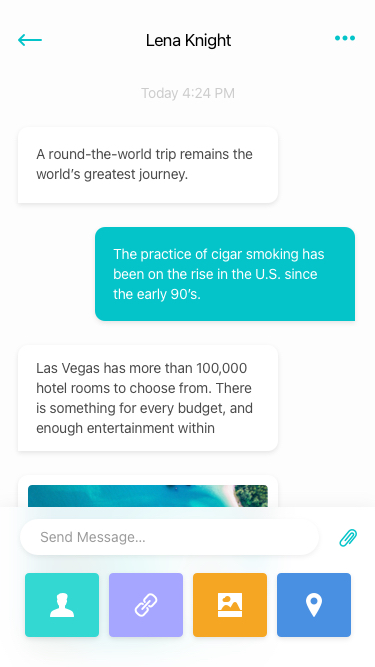
Text in this UI design:
Lena Knight
Today 4:24 PM
A round-the-world trip remains the world’s greatest journey.
For two out of every three people, this is the ultimate travel experience, according to recent research. Needless to say, in a world obsessed by travel, travelers and travel agents are both looking for the cheapest tickets and airfares available.

Cheap airline tickets, in most cases, can be obtained from wholesale dealers and discounters.

If your requirements are simple – you want a round-trip ticket from one place to another, you have a particular airline on your mind and you have definite dates; then you can go directly to the source – to the ticket discount agency which buys cheap tickets in bulk from wholesalers and consolidators.

In real life most trips require more planning, and most people need a help from the agent to figure out what would be the best air ticket solution for their particular case. Cheap airfares to a particular region can often be found with local airlines that specialize in that country. Sometimes an agency that operates and retails tours to a particular country will have a discount agreement with the national carrier and will sell discount tickets on that airline.

With a bit of research through travel magazines aimed at the particular country of your choice, you can often find agencies dealing with national carriers for that country. For the cheapest possible airfare to many places the most affordable prices are often found in local travel agencies that deal with a particular destination selling round-trip discount airline flights – most likely to the capital of that country and a few main cities.

Sometimes you can find a really cheap air ticket with a discount retail agency that specializes in trips to a wider range of destinations or to multiple destinations. Through the sheer number of tickets that they sell they can command a reasonable discount. However, keep in mind that most advertised prices do not include taxes, luggage fee and airport tax, so the cheap airfare may end up being not so cheap. Best to read the small print to clarify exactly what you are getting before you purchase a ticket.

Another trick of the trade is for agencies to grab attention by indicating the lowest possible prices, which only apply on specific dates in low season. You’ll find that all agencies do this, even the most expensive ones so, don’t be surprised if you get a quote at double the price from what was displayed in the ad.

Airlines usually publish their scheduled flights and prices six months in advance. If you have decided on a destination it can be a good opportunity to get an ‘early bird’ discount by booking well in advance. Keep your eye on the travel press and also airline web-sites. There are often special discounts and incentives aimed at travelers who book online, as carrying out a booking online is cheaper for the company than through an intermediary who will take a commission.

However, although you can expect to get the cheapest air ticket if you start searching many months ahead, there are some exceptions. At times like Christmas or other periods of high demand the prices are usually inflated and planes fill up many months in advance. If you can be flexible and travel on actual holiday days such as Christmas day or New Years Eve you can find some pretty attractive discounts.
The practice of cigar smoking has been on the rise in the U.S. since the early 90’s.
In part due to a reputation as a glamorous alternative to cigarette smoking, the increase can also be tied to its popularity among celebrities, as well as to the social nature of its practice. But whatever the reason, it is clear that cigars are big business in the U.S. with higher sales of premium brands each and every year.

Magazines like Cigar Aficionado portray cigar smoking as alluring, and perhaps slightly risqu
Las Vegas has more than 100,000 hotel rooms to choose from. There is something for every budget, and enough entertainment within walking distance to keep anyone occupied for months, never mind the usual weekend stay or honeymoon. There are few cities which have as many luxury hotels as Las Vegas.

For travellers searching for top of the line accommodation, try the Four Seasons Las Vegas. It offers an oasis of tranquil elegance, comfort, luxury, and seclusion. Though it has no in-house casino, it is adjacent to Mandalay Bay Casino. Four Seasons Las Vegas is a tranquil retreat from the bustling city. This hotel offers 424 rooms are located on floors 35-39, and the views from the floor-to-ceiling windows overlook the famous Las Vegas Strip. The Business Center and Concierge service at this hotel have an extremely good reputation for meeting special needs of guests, such as arranging limousine services on a moment’s notice.

The Bellagio, a Las Vegas landmark, is a five-star hotel located on the 122-acre site of the legendary Dunes Hotel and Golf Course at the corner of Flamingo and Las Vegas Blvds. It contains one of the most attractive casinos in Las Vegas as well as numerous shops and restaurants. Bellagio’s world-famous fountains combine opera, classical and whimsical music with a breathtaking water and light show. The Conservatory & Botanical Gardens holds rows of exotic plants and flowers with unique displays for every season and holiday. It’s an inviting location for a honeymoon photo opportunity.

Caesars Palace is the long-standing epitome of Las Vegas luxury hotels. It holds the famous Forum Shops, Spago, an Imax theater, and a new shopping wing and tower. For those guests who want to relax and be pampered, this hotel offers the Spa at Caesars, Venus the Salon, and the Garden of the Gods Pool Oasis.

Caesars also offers guests access to the exclusive Cascata Golf Club. It features mountain scenery, beautiful waterfalls and rivers, and panoramic views combined with challenging holes and velvety greens to produce a golfing experience unparalleled anywhere else in the world. No expense has been spared, from the opulent clubhouse and pro shop to the personal and attentive service personel. Cascata was named listed as #56 by Golfweek Magazine in its article “2004 America’s Best Top 100 Modern Courses”. Golfweek also listed Cascata as #2 in Nevada in their list of “America’s Best State-by-State Public Access Courses”. In addition to be being named in Golfweeks America’s Best Modern Courses, Gary Galyean at Golf Magazine named Cascata #19 in the “Top 45 Courses Since 1959″.

Luxor is a Nile-theme hotel which features a sphinx and a large pyramid which has become a Las Vegas landmark. The Pyramid has 2,256 rooms with 236 Spa suites, two in each corner of every floor. The rooms are reached by inclinating elevators which travel sideways at a 39-degree angle up 30 stories. The Luxor features a wide variety of restaurants and entertainment.

Mandalay Bay is a tropical-theme new resort offering visitors the chance to walk inside a plexiglass tunnel through the Shark Reef Aquarium, which holds sharks and rays. The hotel has a 30,000 square foot world-class Spa Mandalay and the 11 acre Mandalay Beach pool complex. The House of Blues music theatre has a seating capacity of approximately 1,800, and plays host to an eclectic mix of live music. The Mirage Hotel is has an exploding volcano and a 20,000 gallon aquarium the greet guests as they enter this luxury hotel. The large pool complex has a quarter mile of shoreline along two large pools and smaller lagoons, and features a grotto and waterslides. The 2.5-million-gallon Dolphin Habitat is home to a family of Atlantic bottlenose dolphins.

The Mirage Hotel Tiger Habitat is the open-air home of Siegfried & Roy’s Royal White Tigers, available for viewing by the public during the day and evening. The tigers’ environment features a swimming pool with fountains and simulated mountain terrain. Unlike conventional tigers, which have black and gold markings, white tigers are white with black stripes, pink paws and ice-blue eyes.

Visitors can find French-themed shopping and dining at the Paris Las Vegas Hotel. It has a replica of the Arc De Triomphe and a half-scale Eiffel Tower. The Eiffel Tower Experience allows guests to ride 460 feet to the top to see a stunning, panoramic view of the valley. Paris is not the only European city recreated in miniature. The Venetian, renowned for its spacious and luxurious rooms, has gondolas in the midst of Las Vegas, as well as the Grand Canal Shoppes, a 500,000 square foot shopping plaza complete with cobblestone streets and beautiful traditional venetian style storefronts. The Grand Canal Shoppes host Streetmosphere, a cast of Carnivale street performers and opera singers.

For bargain hunters, the Rio hotel is not the newest or most elaborate building in town, but this all-suite Las Vegas hotel just off the Strip was rated No. 1 in value by Cond
Send Message…